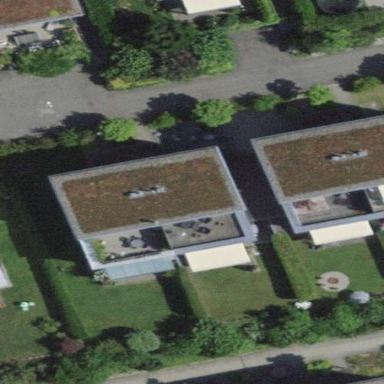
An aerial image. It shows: Terrace building.